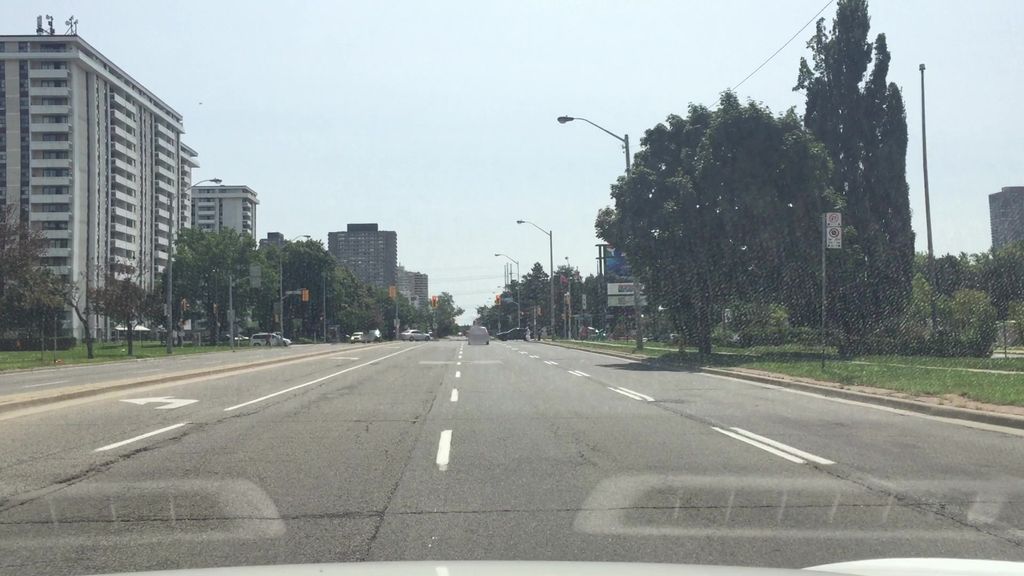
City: toronto